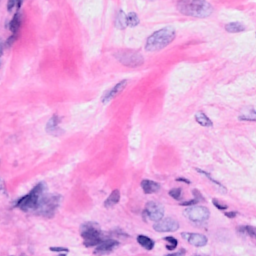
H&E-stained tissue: Breast